Question: I have two tables 'PAY' and 'INVO' that I want to display in one table I also to order by date

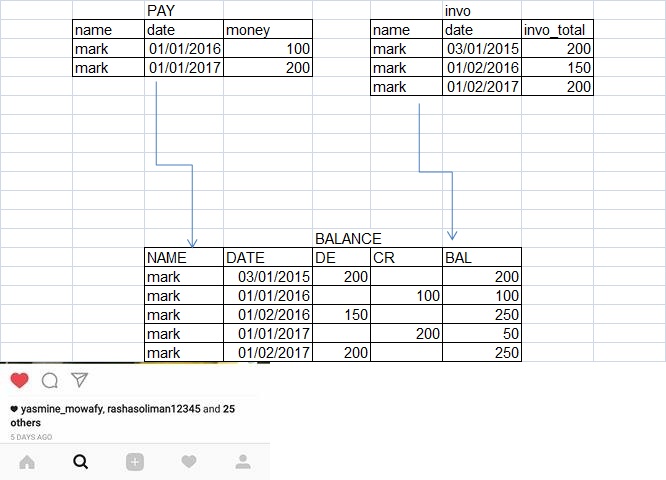
Answer: Assuming that the database is Oracle. You can use Oracle's analytic function <URL> to achieve the desired result.
Here is the solution based on the data provided.
'''
create table pay
(
name varchar(10),
"date" date,
money number
);
create table invo
(
name varchar(10),
"date" date,
invo_total number
);
insert into pay values ('mark',to_date('<PHONE>','mmddyyyy'),100);
insert into pay values ('mark',to_date('<PHONE>','mmddyyyy'),200);
select * from pay;
'''
NAME date MONEY
---------- --------- ----------
mark 01-JAN-16 100
mark 01-JAN-17 200
'''
insert into invo values ('mark',to_date('<PHONE>','mmddyyyy'),200);
insert into invo values ('mark',to_date('<PHONE>','mmddyyyy'),150);
insert into invo values ('mark',to_date('<PHONE>','mmddyyyy'),200);
select * from invo;
'''
NAME date INVO_TOTAL
---------- --------- ----------
mark 01-MAR-15 200
mark 01-FEB-16 150
mark 01-FEB-17 200
'''
WITH trans_dtls AS
(
SELECT rownum rn,
name,
"date",
NVL(i.invo_total,0) de,
NVL(p.money,0) cr,
NVL(i.invo_total,0)- NVL(p.money,0) AS curr_sum
FROM pay p
FULL OUTER JOIN invo i USING (name,"date")
ORDER BY name,"date"
)
SELECT
td1.name,
td1."date",
de,
cr,
SUM(td1.curr_sum) over (order by td1.name,"date") bal
FROM trans_dtls td1;
'''
NAME date DE CR BAL
---------- --------- ---------- ---------- ----------
mark 01-MAR-15 200 0 200
mark 01-JAN-16 0 100 100
mark 01-FEB-16 150 0 250
mark 01-JAN-17 0 200 50
mark 01-FEB-17 200 0 250